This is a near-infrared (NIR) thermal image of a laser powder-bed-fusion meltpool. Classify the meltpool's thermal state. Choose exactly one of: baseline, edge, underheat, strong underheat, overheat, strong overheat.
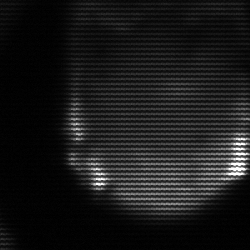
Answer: edge